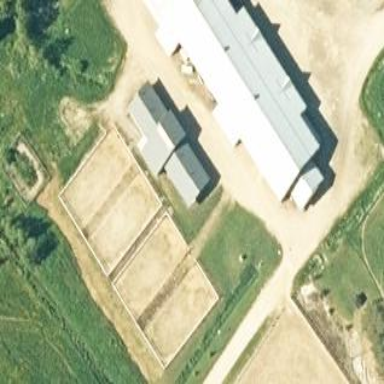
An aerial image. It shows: Farmyard area.